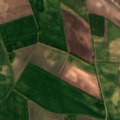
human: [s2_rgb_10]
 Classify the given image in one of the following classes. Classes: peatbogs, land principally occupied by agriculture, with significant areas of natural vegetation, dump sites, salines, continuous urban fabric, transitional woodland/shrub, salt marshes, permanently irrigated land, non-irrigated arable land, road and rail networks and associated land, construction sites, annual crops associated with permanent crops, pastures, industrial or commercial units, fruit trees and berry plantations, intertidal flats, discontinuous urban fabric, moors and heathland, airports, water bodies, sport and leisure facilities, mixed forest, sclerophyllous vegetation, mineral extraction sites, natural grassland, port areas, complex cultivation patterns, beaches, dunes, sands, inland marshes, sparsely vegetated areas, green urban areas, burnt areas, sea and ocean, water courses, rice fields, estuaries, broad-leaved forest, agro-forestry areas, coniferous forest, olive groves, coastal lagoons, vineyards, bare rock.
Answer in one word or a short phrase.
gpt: non-irrigated arable land, land principally occupied by agriculture, with significant areas of natural vegetation